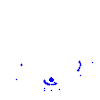
Particle: pion